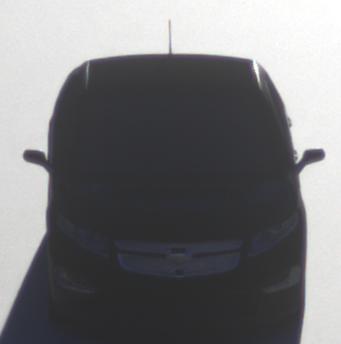
Make: Chevrolet
Model: Volt
Detailed model: Volt
Model produced from: 2011/11
Model produced until: 2014/08
Doors: 5
Color: black
Road condition: dry road
Daytime: sunrise or sunset
Contrast: high contrast